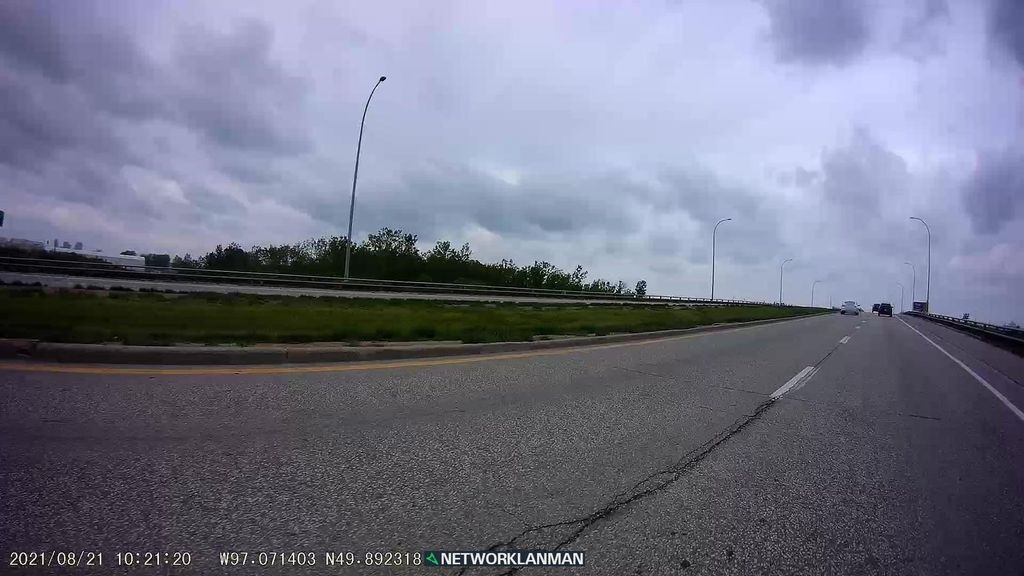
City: winnipeg